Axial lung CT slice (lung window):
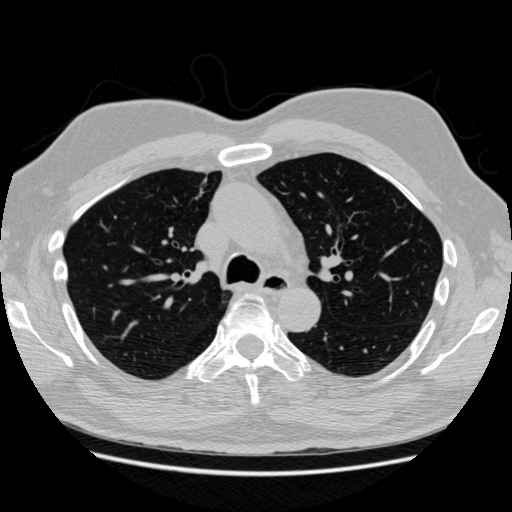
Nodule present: no